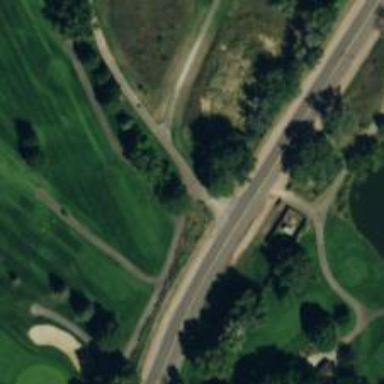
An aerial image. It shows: Track that serves as Golf Cart path.